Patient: sex M, age 69
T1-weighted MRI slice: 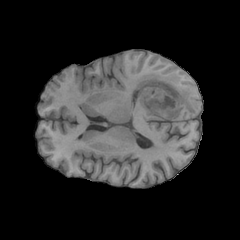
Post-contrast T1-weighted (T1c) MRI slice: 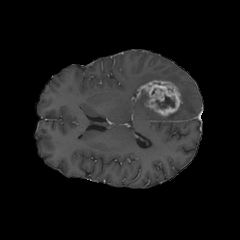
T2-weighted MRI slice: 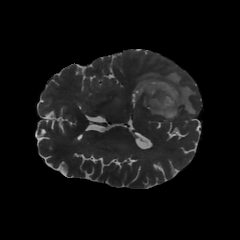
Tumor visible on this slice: yes
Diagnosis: Glioblastoma, IDH-wildtype
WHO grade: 4